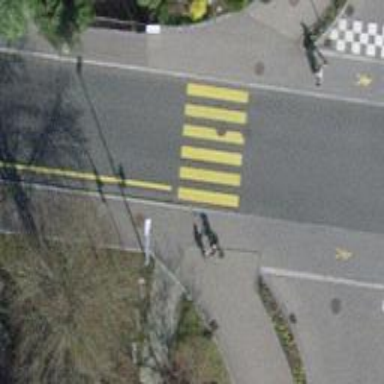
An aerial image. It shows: Sidewalk.